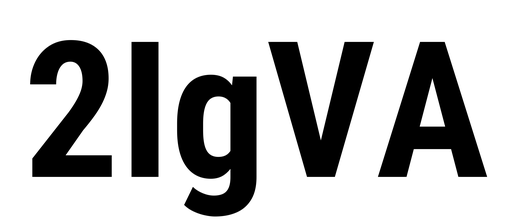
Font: Roboto_Condensed_Bold